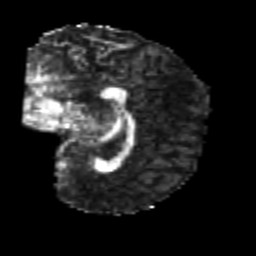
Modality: FA
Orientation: sagittal
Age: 26
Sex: female
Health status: healthy
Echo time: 0.074 s